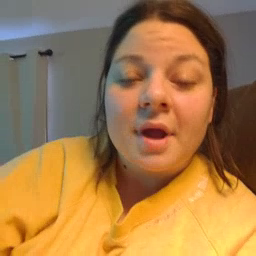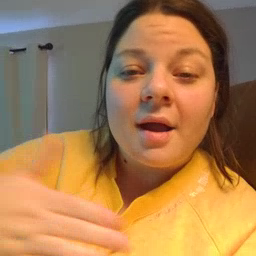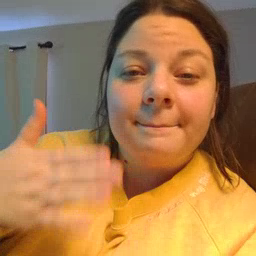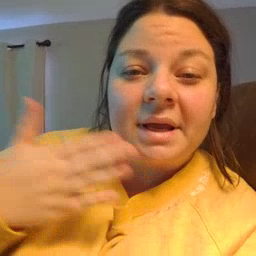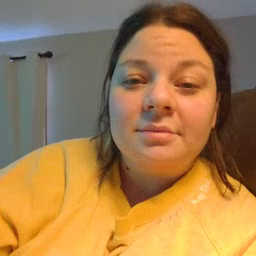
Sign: happy